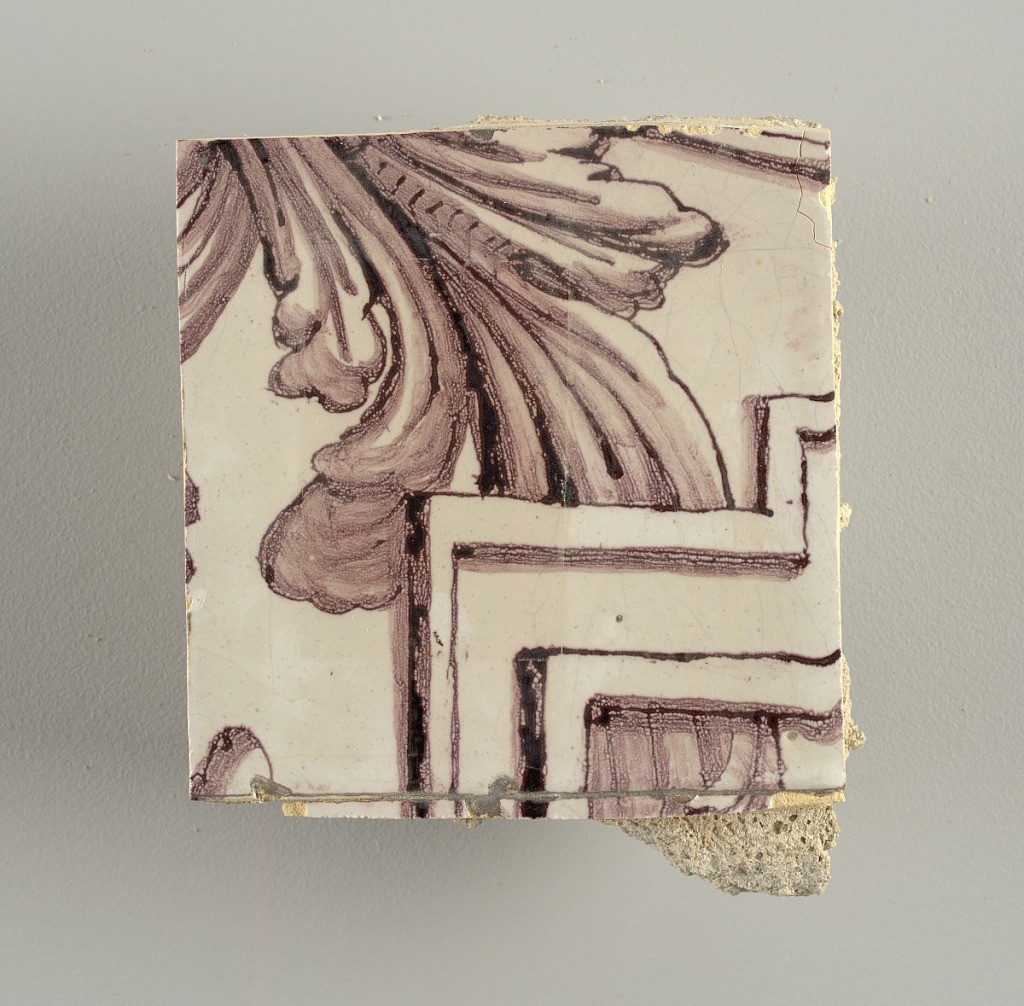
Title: Wall facing
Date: ca. 1725
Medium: Tin-glazed earthenware, underglaze
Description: Horizontal rectangle.  Thirty-seven tiles wide and twenty-one high with opening for door or window nineteen and one-half tiles high and twelve wide.  To left and right of opening, centered canopy above. Left, woman representing Hope, right, a sculputure urn.  Centered above opening, a mascaron.  Arabesque design of foliage.